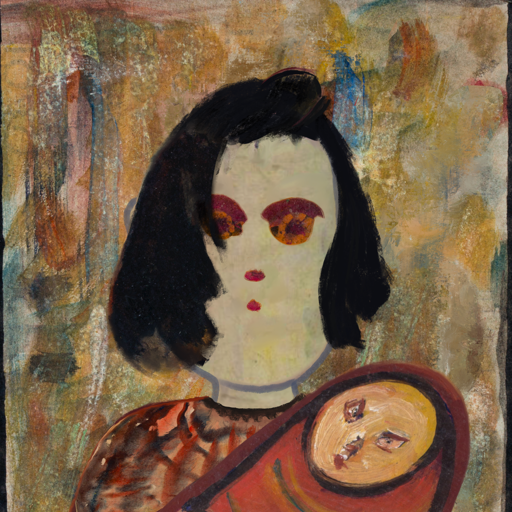
Background: Pipe, Head And Neck Front: Hill_Girl, Face Front: Doll, Bust: Orphan, Hair Front: Mosgoul, Head Accessory: Blank, Second Necklace: Blank, Necklace: Blank, Baby: After_Raid_Baby